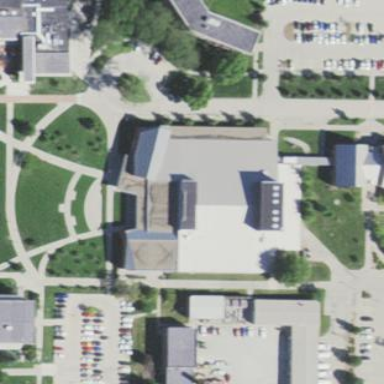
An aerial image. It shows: View of university building.